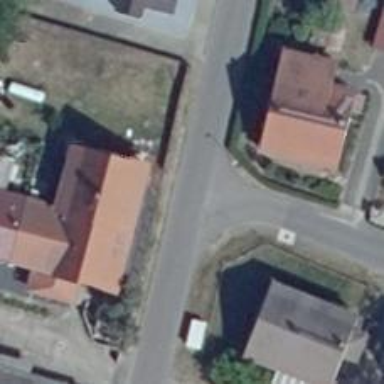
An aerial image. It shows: Smoothly paved residential road.